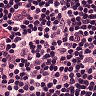
Metastatic tissue present: no